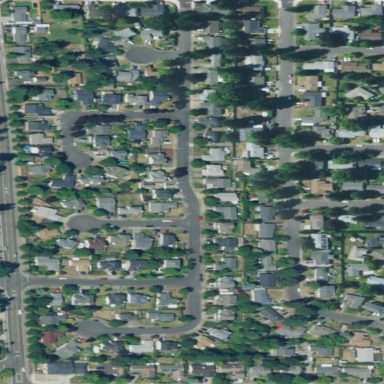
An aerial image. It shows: Residential area composed of single-family homes.